Question: I'm trying to set a margin to RadioButtons added programmatically to a RadioGroup, but it fails.: the RadioButtons are correctly added, but they have 0 margin...
Anybody can help?

'''
<RadioGroup android:id="@+id/rg_nav" android:orientation="vertical"
android:layout_width="wrap_content" android:layout_height="wrap_content">
</RadioGroup>
'''
'''
float density = getResources().getDisplayMetrics().density;
rg_nav = (RadioGroup) findViewById(R.id.rg_nav);
LinearLayout.LayoutParams params_rb = new LinearLayout.LayoutParams(
(int)(8*density),
(int)(8*density));
int margin = (int)(6*density);
params_rb.setMargins(margin, margin, margin, margin);
for(String url : product.list_url_pic){
RadioButton radio_btn = new RadioButton(ProductHome.this);
radio_btn.setButtonDrawable(R.drawable.rb_nav);
radio_btn.setId(rb_id++);
rg_nav.addView(radio_btn, params_rb);
}
'''
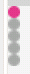
Answer: I had to replace
'''
LinearLayout.LayoutParams params_rb = new LinearLayout.LayoutParams(
(int)(8*density),
(int)(8*density));
'''
by
'''
RadioGroup.LayoutParams params_rb = new RadioGroup.LayoutParams(
(int)(8*density),
(int)(8*density));
'''